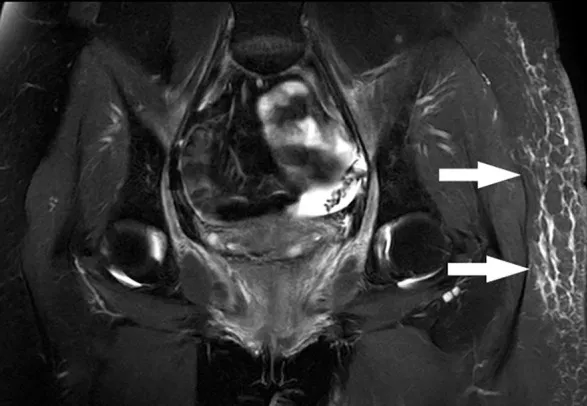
A 34-year-old female with cervical cancer developed left lower limb edema one year following surgery and pelvic radiation therapy. After administration, the pelvic MRI indicated no evidence of cancer recurrence or extrinsic compression, and left thigh subcutaneous tissue edema was observed (white arrow).
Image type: radiology (mri)